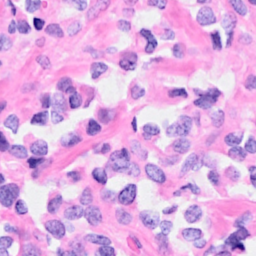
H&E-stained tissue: Breast